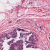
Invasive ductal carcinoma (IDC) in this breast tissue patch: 0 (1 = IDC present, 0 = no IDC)